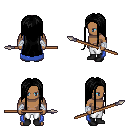
a pixel art fantasy rpg character, male body template, human, dark skin, blue cape, white pants, black extra-long hairstyle, white cloth bandages, black shoes, spear, four views (front, back, left, right), 2x2 character sprite sheet, small pixel art, hard edges, no anti-aliasing